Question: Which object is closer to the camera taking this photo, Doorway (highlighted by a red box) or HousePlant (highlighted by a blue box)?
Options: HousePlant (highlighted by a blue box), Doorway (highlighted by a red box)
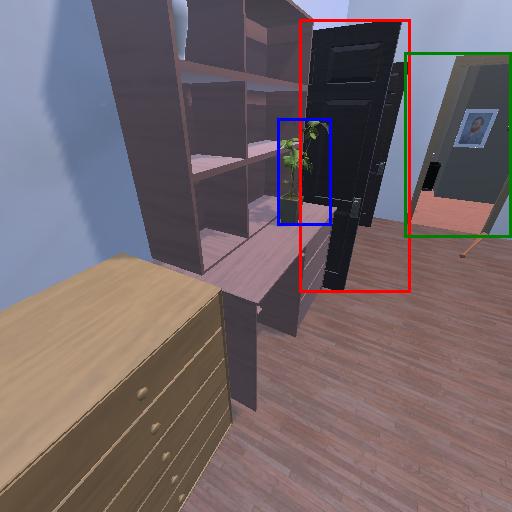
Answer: HousePlant (highlighted by a blue box)